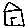
Label: house